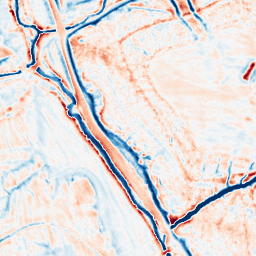
Category: edge_preserving
Decomposition family: guided
Decomposition parameters: radius: 4
eps: 0.001
Upsampling method: bilinear
Upsampling parameters: scale: 2
Upsampling scale: 2